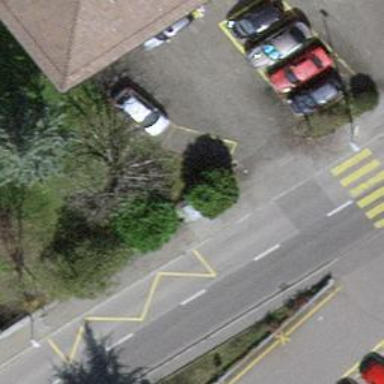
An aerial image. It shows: Sidewalk along the footway.